Question: I don't do much with VB and need some help to count/tally up the number of instances of a given value.
Data is in Column A and sorted by the value so all results are together just need a ongoing count till value changes or cell is blank.
Example of Sheet

'''
Sub Rec_Label()
Path = "%UserProfile%"
Set ws = CreateObject("WScript.Shell")
fullpath = ws.ExpandEnvironmentStrings(Path)
'Create lines for number of labels based on Column "G"
ActiveSheet.Copy Before:=ActiveSheet
Application.ScreenUpdating = False
Dim vRows As Long, v As Long
On Error Resume Next
Dim ir As Long, mrows As Long, lastcell As Range
Set lastcell = Cells.SpecialCells(xlLastCell)
mrows = lastcell.Row
For ir = mrows To 2 Step -1
If Not IsNumeric(Cells(ir, 7)) Then
Cells(ir, 1).EntireRow.Delete
ElseIf Cells(ir, 1).Value > 1 Then
v = Cells(ir, 1).Value - 1
Rows(ir + 1).Resize(v).Insert Shift:=xlDown
Rows(ir).EntireRow.AutoFill Rows(ir). _
EntireRow.Resize(rowsize:=v + 1), xlFillCopy
ElseIf Cells(ir, 1).Value < 1 Then
Cells(ir, 1).EntireRow.Delete
End If
Next ir
'Fill-in Count based on column A
'''
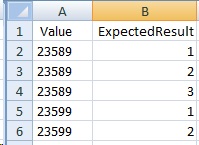
Answer: Here's a subroutine which will perform the function you want. Note that it assumes the data is in A2:n and the desired result is to be in B2:n. Hopefully it is pretty obvious how to integrate it into your overall code.
'''
Sub CountValues()
Dim Row As Integer
Dim Last As Integer
Dim Count As Integer
Dim V As String
Last = 0
Row = 2
Count = 1
V = Application.ActiveSheet.Cells(Row, 1).Value
Do While V <> ""
If Int(V) <> Last Then
Count = 1
Last = Int(V)
Else
Count = Count + 1
End If
Application.ActiveSheet.Cells(Row, 2).Value = Count
Row = Row + 1
V = Application.ActiveSheet.Cells(Row, 1).Value
Loop
End Sub
'''